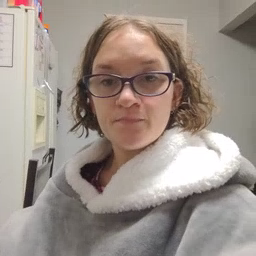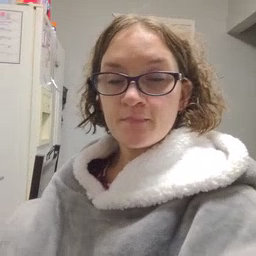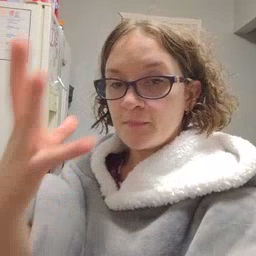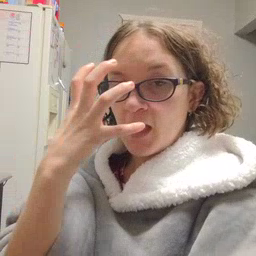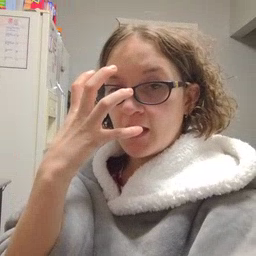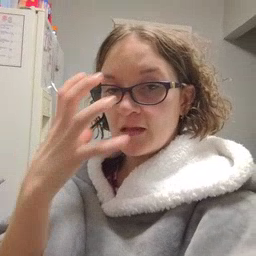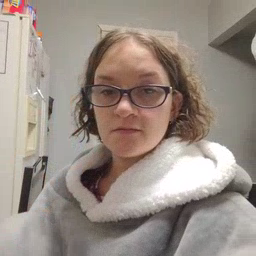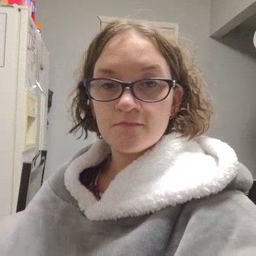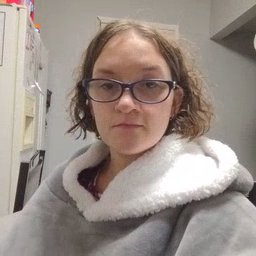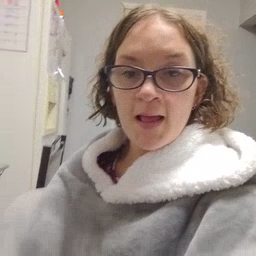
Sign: mad